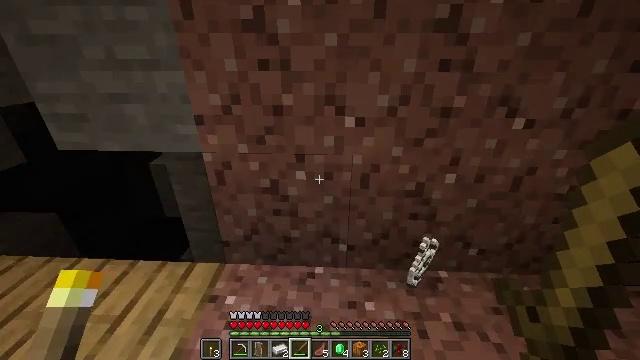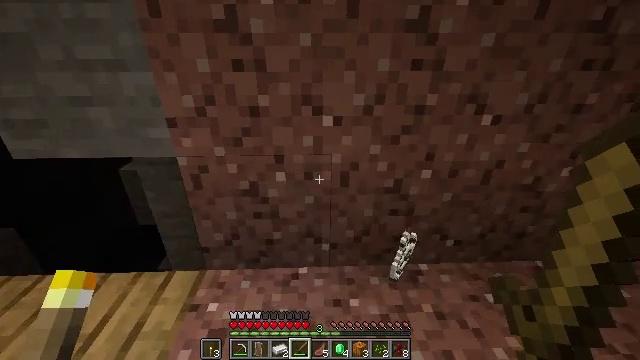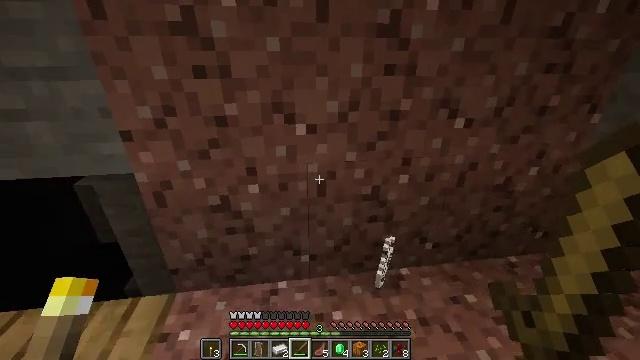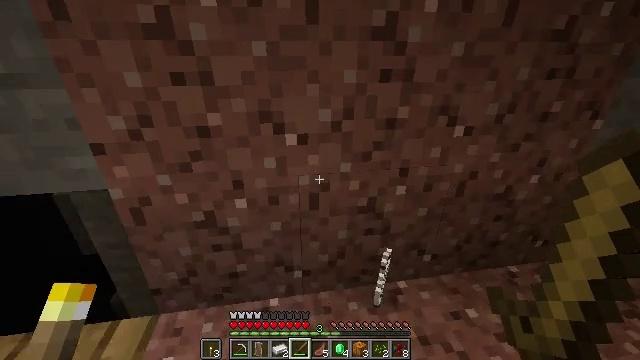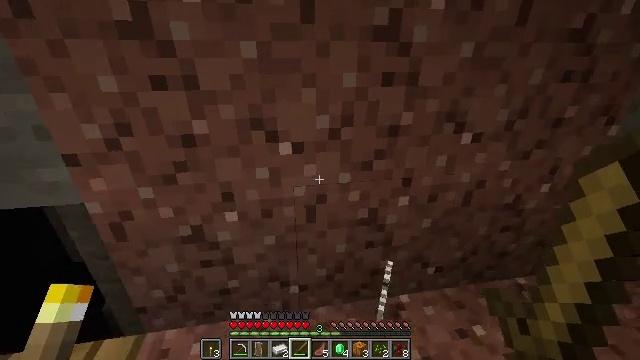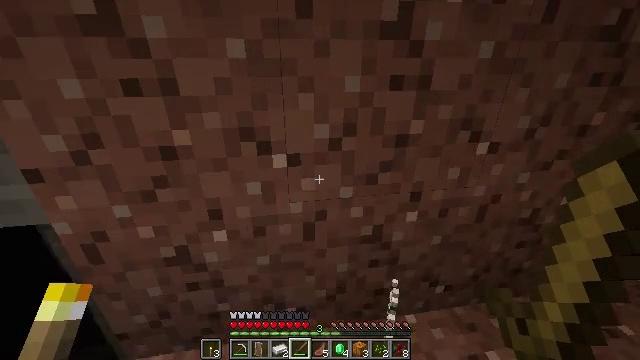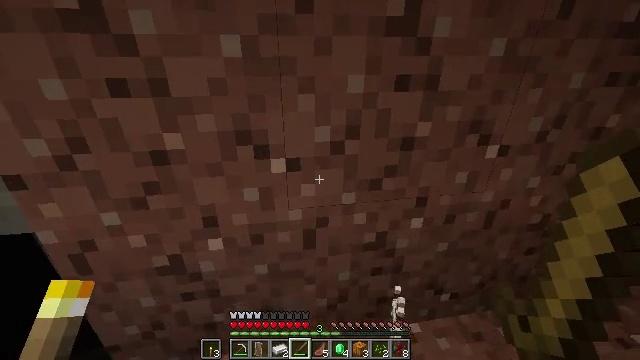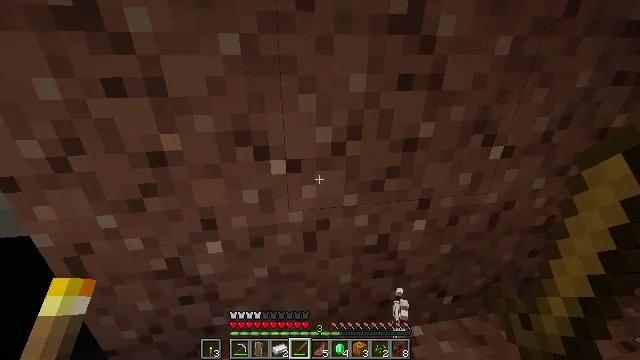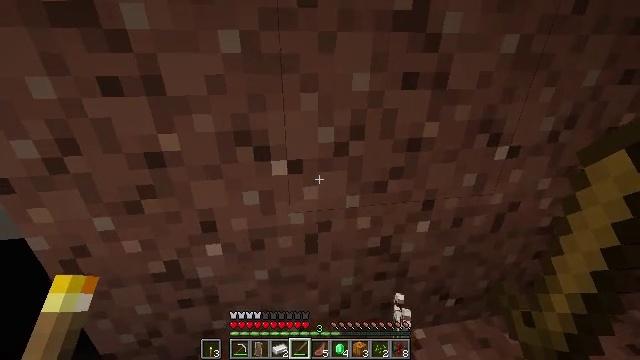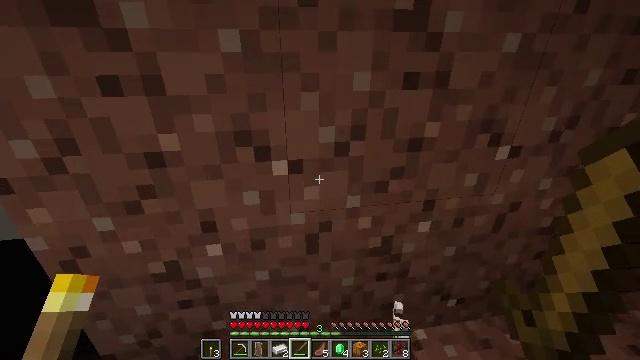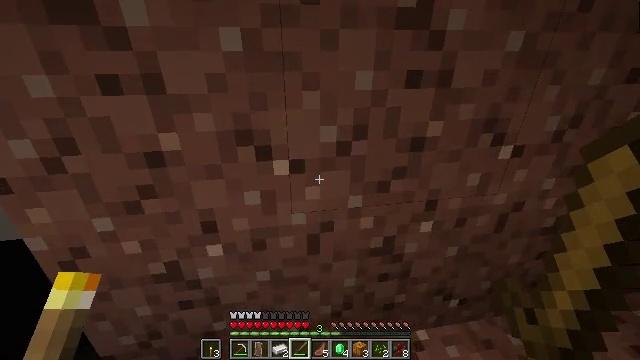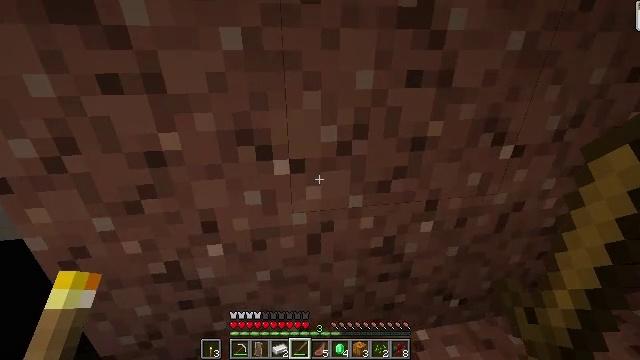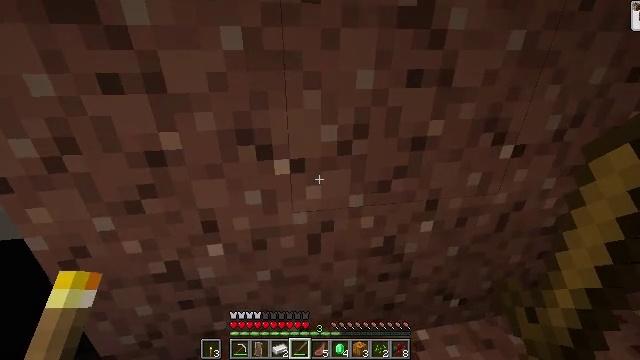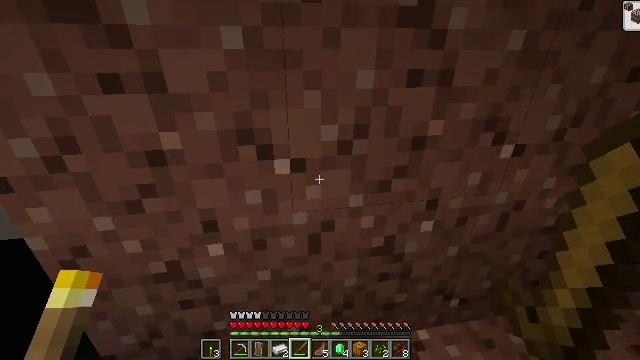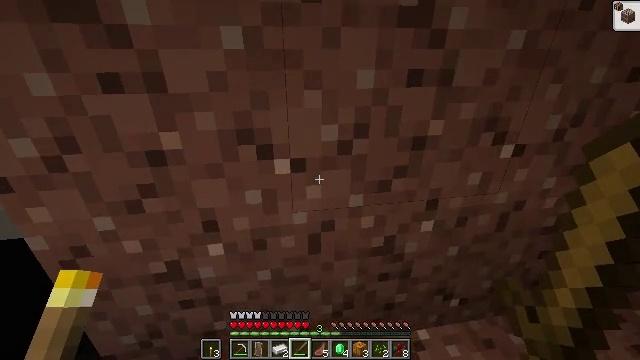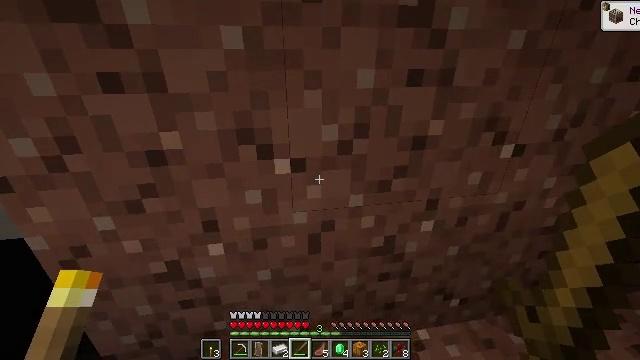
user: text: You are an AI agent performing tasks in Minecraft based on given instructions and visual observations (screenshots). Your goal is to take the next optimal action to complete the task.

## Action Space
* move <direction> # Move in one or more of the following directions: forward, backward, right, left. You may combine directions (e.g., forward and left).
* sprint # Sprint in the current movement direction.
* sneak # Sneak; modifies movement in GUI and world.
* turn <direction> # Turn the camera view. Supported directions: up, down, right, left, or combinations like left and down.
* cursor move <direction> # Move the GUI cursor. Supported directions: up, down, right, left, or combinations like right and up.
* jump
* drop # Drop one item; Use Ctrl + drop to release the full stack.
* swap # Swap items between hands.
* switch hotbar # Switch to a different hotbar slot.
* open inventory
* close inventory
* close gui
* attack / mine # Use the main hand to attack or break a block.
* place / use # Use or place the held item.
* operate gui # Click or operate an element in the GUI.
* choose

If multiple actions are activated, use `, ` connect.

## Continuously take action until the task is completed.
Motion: motion action
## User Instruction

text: Collect cobweb using shears for string.
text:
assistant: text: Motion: turn right
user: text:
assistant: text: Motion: move forward, turn right
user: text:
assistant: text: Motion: move forward, turn right
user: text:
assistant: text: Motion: move forward
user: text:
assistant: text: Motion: no_op
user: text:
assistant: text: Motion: no_op
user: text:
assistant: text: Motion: no_op
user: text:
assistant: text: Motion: no_op
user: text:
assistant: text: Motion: no_op
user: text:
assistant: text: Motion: no_op
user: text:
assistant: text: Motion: no_op
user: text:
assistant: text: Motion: no_op
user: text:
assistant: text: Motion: no_op
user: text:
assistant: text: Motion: no_op
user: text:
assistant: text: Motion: no_op
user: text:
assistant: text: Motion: no_op
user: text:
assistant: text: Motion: turn left and down
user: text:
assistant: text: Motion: turn left and down
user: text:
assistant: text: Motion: turn left and up
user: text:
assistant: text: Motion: turn left and up
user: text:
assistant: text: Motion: turn left and up
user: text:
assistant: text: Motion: turn up
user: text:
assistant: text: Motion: no_op
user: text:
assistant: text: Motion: no_op
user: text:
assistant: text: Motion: no_op
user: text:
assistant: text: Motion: no_op
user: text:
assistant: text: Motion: no_op
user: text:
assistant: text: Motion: no_op
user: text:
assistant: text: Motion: turn right and down
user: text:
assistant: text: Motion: turn right and down